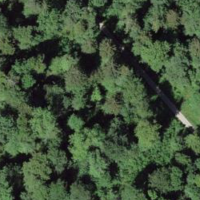
EUNIS habitat code: 44
Species observed at this site:
Aegopodium podagraria
Hypericum tetrapterum